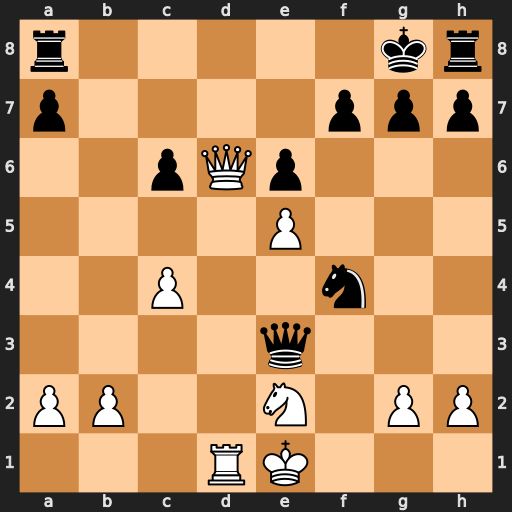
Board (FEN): r5kr/p4ppp/2pQp3/4P3/2P2n2/4q3/PP2N1PP/3RK3
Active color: w
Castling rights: -
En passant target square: -
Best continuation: Qd8+ Rxd8 Rxd8#